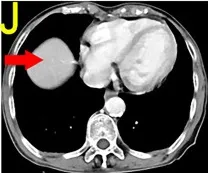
CECT, HE, and Immunohistochemistry for Case 2. (J) Persistent reduction of the intrahepatic mass after 18 months of treatment.
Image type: radiology (ct)